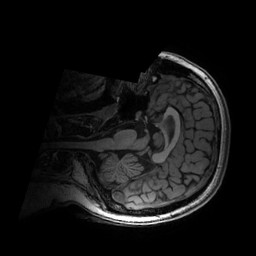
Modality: T1w
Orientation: sagittal